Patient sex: M
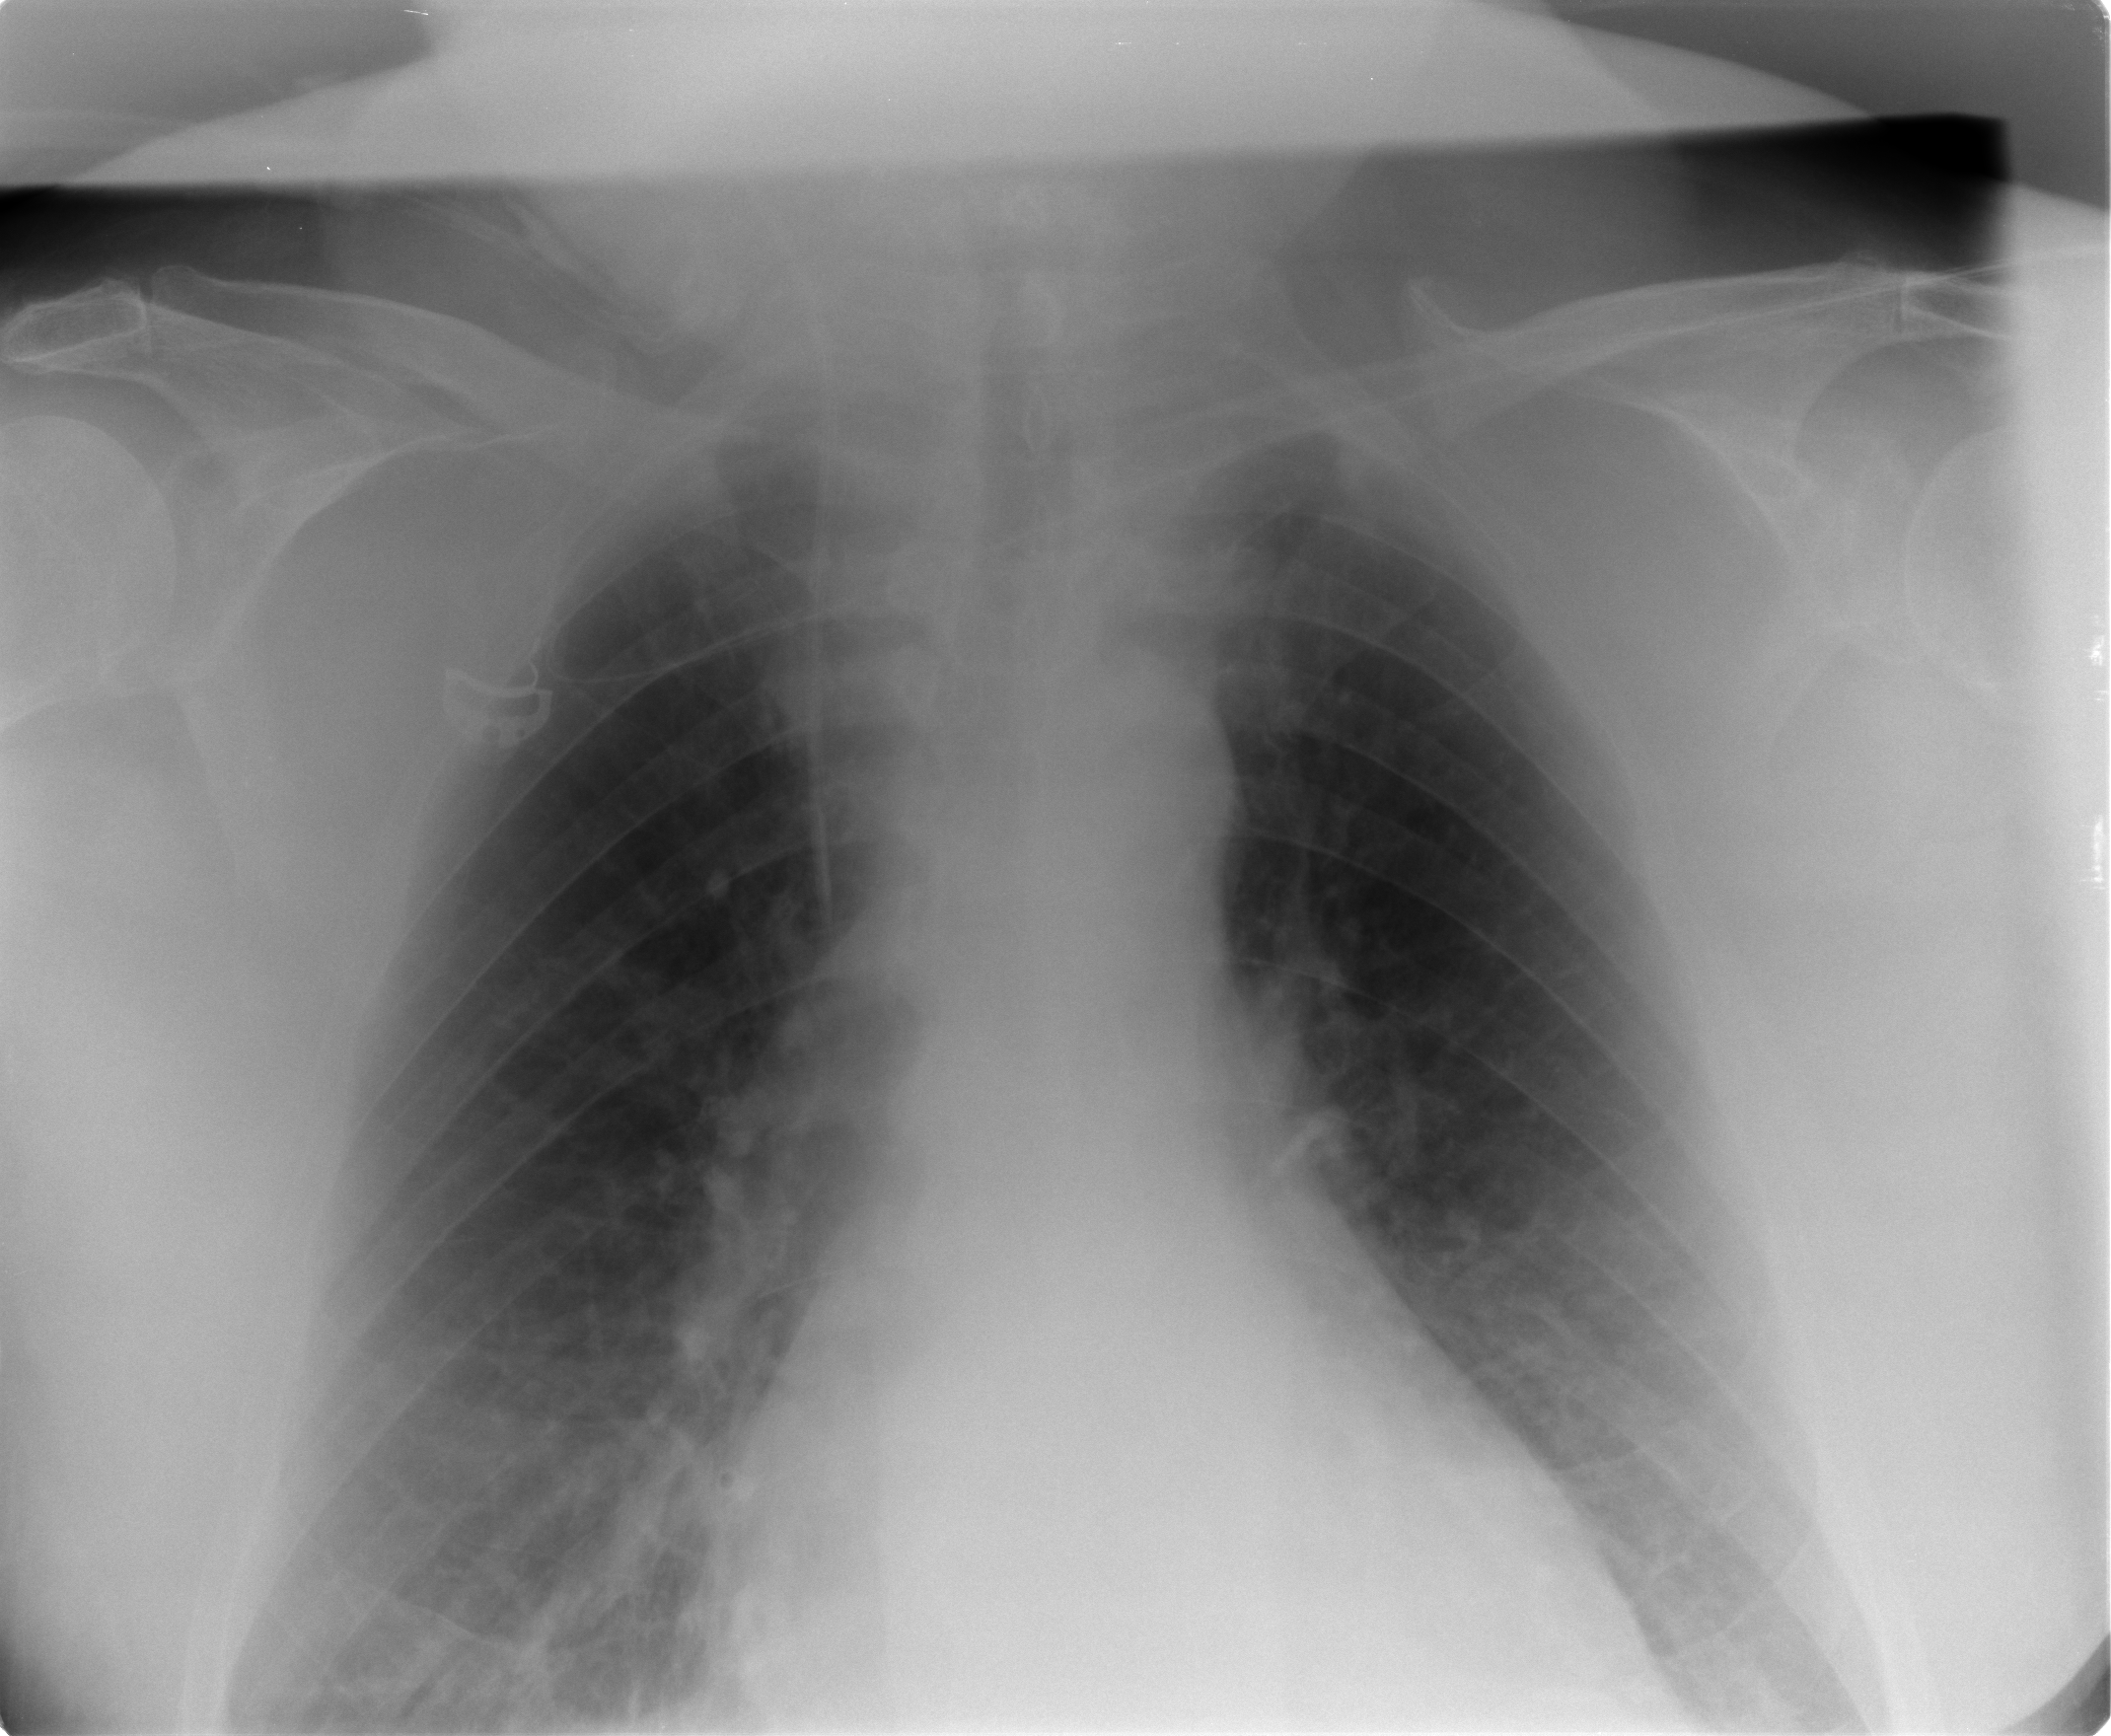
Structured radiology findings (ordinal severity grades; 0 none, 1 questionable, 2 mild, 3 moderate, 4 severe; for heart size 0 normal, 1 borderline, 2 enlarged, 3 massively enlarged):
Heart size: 1
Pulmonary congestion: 0
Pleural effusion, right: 2
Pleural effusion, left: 2
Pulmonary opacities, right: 0
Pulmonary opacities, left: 0
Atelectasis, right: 0
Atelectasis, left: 0